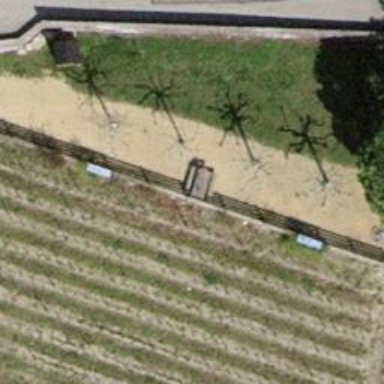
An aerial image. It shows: Picnic table located in leisure land area.